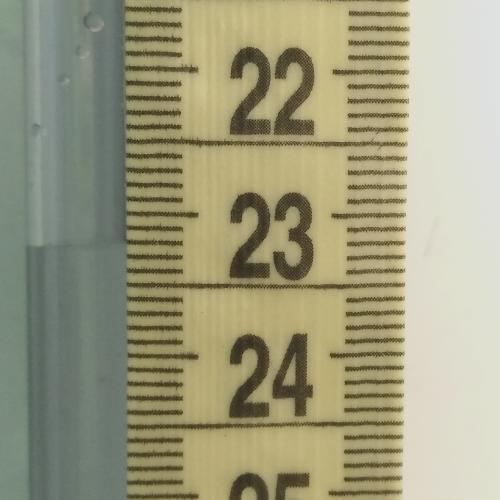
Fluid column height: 23.2 cm